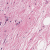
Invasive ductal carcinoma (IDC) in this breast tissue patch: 0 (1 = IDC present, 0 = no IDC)